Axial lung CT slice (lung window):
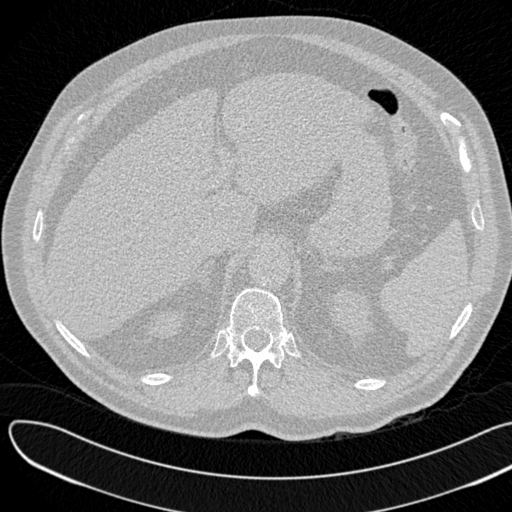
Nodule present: no